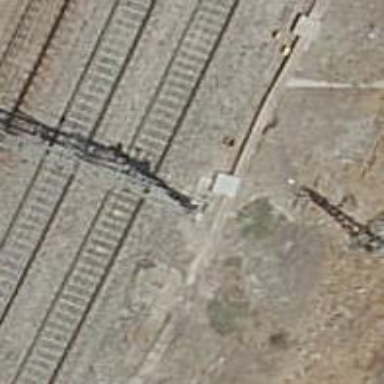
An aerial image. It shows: Rail line with electrified contact lines on embankment.